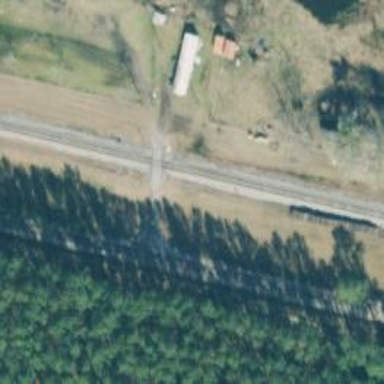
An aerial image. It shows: Uncontrolled level crossing on the railway.